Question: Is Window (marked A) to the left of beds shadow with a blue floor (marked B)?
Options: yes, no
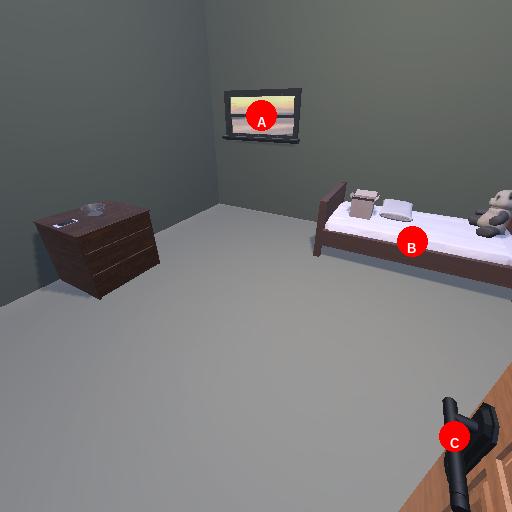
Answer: yes